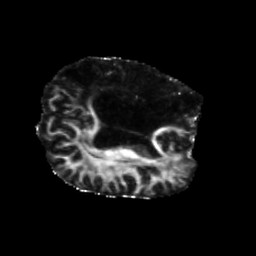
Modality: FA
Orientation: axial
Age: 48
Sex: male
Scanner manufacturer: siemens
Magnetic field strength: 3 T
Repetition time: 5.25 s
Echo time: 0.08 s